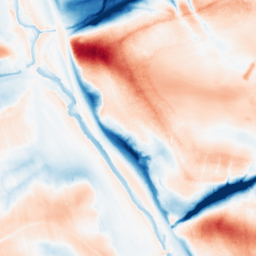
Category: classical
Decomposition family: gaussian_anisotropic
Decomposition parameters: sigma_x: 5
sigma_y: 20
Upsampling method: edge_directed
Upsampling parameters: scale: 2
Upsampling scale: 2